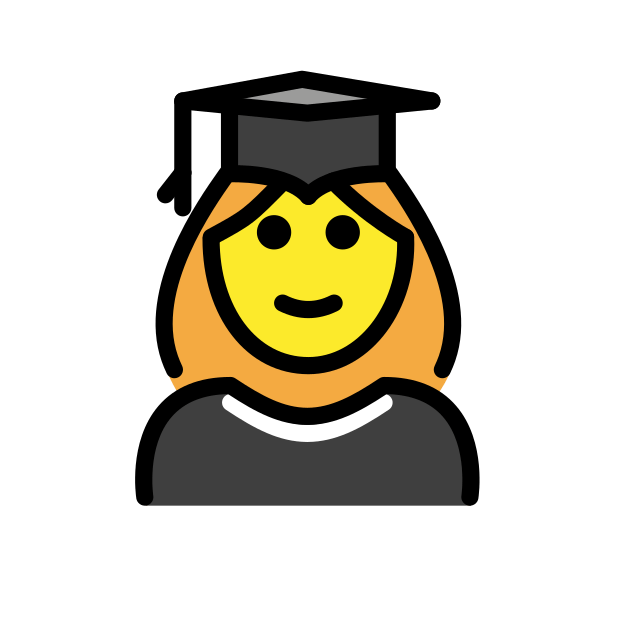
woman student